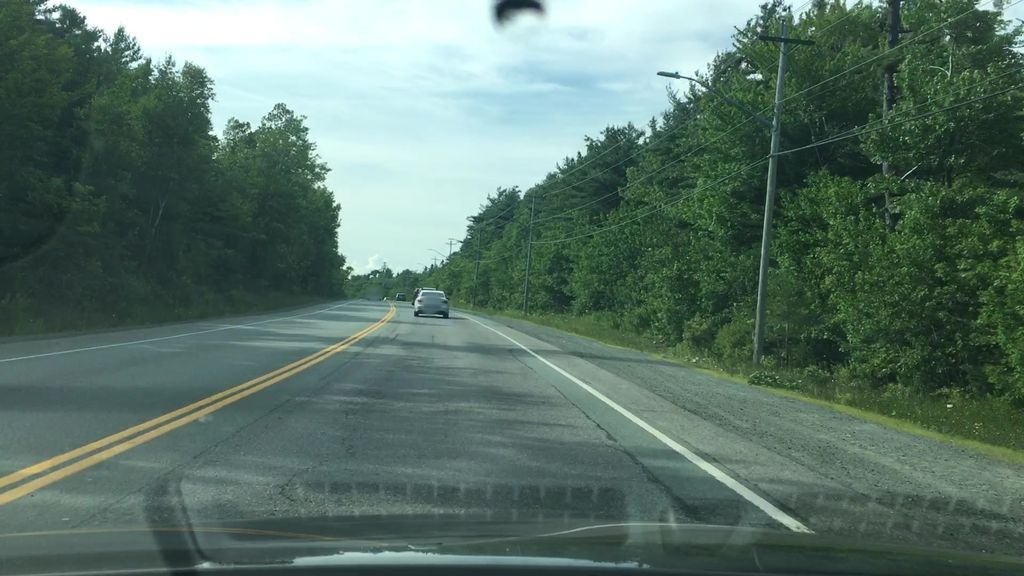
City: halifax